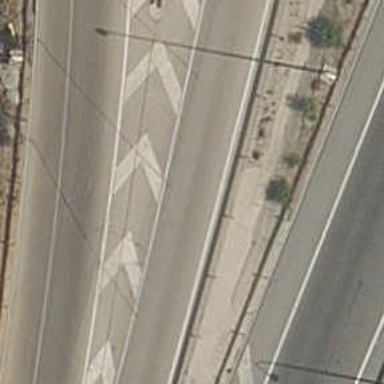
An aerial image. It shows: Motorway link.